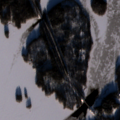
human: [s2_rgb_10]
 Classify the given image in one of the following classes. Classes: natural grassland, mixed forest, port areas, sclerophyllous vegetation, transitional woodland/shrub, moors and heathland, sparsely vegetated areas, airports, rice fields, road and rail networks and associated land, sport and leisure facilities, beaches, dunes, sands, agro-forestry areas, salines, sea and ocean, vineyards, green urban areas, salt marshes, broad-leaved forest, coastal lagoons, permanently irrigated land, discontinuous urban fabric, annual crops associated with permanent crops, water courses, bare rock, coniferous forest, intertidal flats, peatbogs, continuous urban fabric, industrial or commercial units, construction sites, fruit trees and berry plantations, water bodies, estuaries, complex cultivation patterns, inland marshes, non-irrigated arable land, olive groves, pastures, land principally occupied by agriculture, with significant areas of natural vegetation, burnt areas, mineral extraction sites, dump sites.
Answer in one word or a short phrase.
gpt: mixed forest, transitional woodland/shrub, water bodies